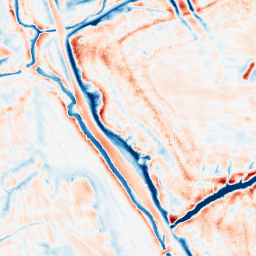
Category: edge_preserving
Decomposition family: bilateral
Decomposition parameters: d: 21
sigma_color: 100
sigma_space: 100
Upsampling method: sinc_hamming
Upsampling parameters: scale: 2
kernel_size: 8
Upsampling scale: 2